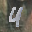
Label: 4